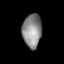
Tissue: lung
Cell type: Myeloid cells
Senescence score: 0.5425
Nuclear area (px): 635
Mean DAPI intensity: 137.123